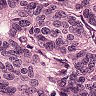
Metastatic tissue present: yes